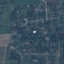
Label: Residential